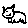
Label: cat